Question: I'm making something with XNA 3.1, and I'm attempting to create 2D Ribbon trails using DrawUserPrimitives. My algorithm simply adds new vertices each frame (provided some movement occurs), and also iterates through the vertices and fades them out as it goes, removing unneeded ones. This works quite well, except that I'm using a SpriteBatch for a lot of the other graphics. Now, I'm drawing this entire screen to a RenderTarget2D (for various reasons, and I cannot avoid it), and I'm getting this odd alpha issue.
The issue I'm having looks like this:

This should be a white trail that fades out as it goes. Clearly this isn't happening. Instead it's fading to the clear colour of the graphics device. When drawing this trail, I suspend the SpriteBatch (by calling End(), followed by Begin() once the drawing is done), so that I can get the depth correct. The effect I'm using to draw the primitive is just a BasicEffect with nothing special in it, and the code to initialise the SpriteBatch is here:
'''
spriteBatch.Begin(SpriteBlendMode.AlphaBlend, SpriteSortMode.Immediate, SaveStateMode.SaveState);
graphics.GraphicsDevice.RenderState.SeparateAlphaBlendEnabled = true;
graphics.GraphicsDevice.RenderState.AlphaDestinationBlend = Blend.One;
graphics.GraphicsDevice.RenderState.AlphaSourceBlend = Blend.SourceAlpha;
graphics.GraphicsDevice.RenderState.SourceBlend = Blend.SourceAlpha;
graphics.GraphicsDevice.RenderState.DestinationBlend = Blend.InverseSourceAlpha;
'''
The settings after initialising the SpriteBatch ensure correct colouring for semi-transparency in the RenderTarget texture. My guess would be that something here is causing the issue, but I'm not sure what. If anyone could help me with this, I'd be very grateful.
Cheers.
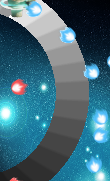
Answer: Oh... I fixed it. Needed to swap out SaveStateMode.SaveState with SaveStateMode.None.
Still wondering why I can't get antialiasing on it, though...